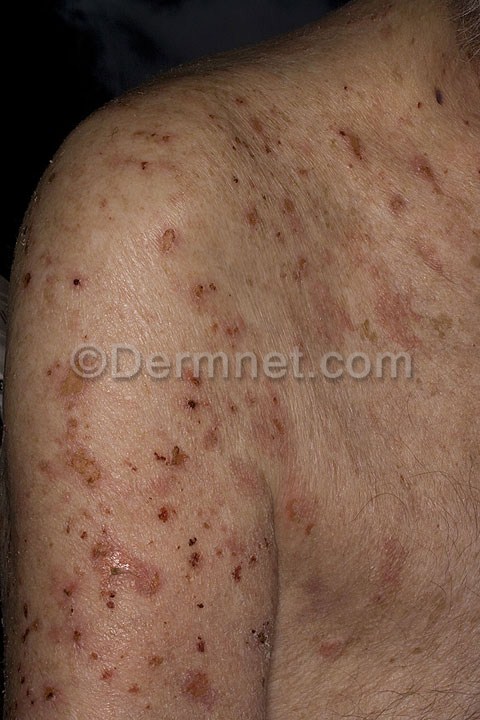
Disease: Bullous Disease Photos